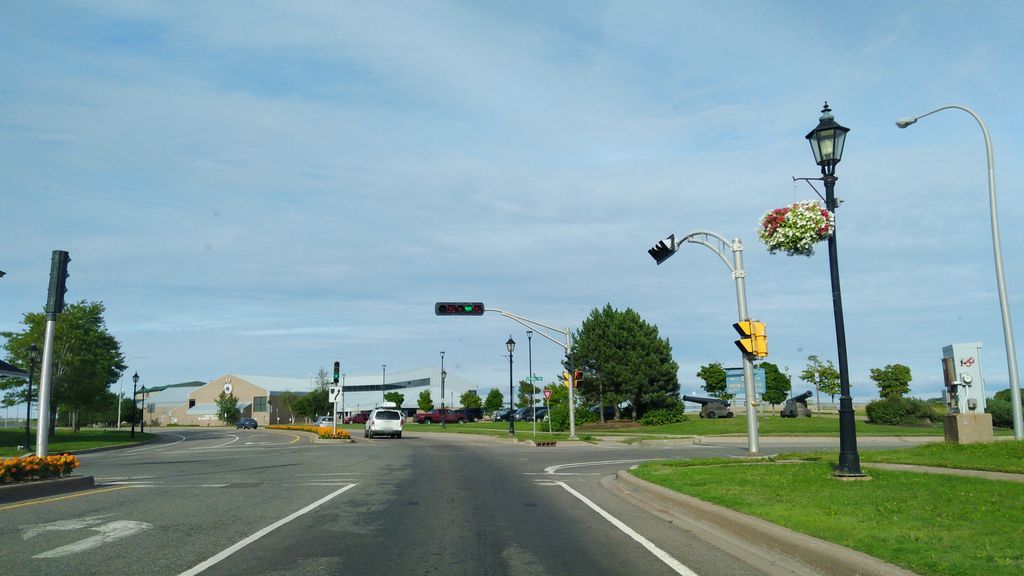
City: charlottetown